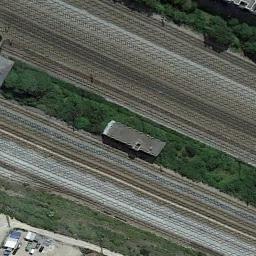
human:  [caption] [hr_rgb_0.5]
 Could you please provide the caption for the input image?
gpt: These railways have no trains on the railways and a makeshift house is between the railways .

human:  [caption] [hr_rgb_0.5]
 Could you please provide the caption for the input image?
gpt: There are several buildings beside the railway .

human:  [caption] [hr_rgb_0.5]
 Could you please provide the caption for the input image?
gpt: There are several rows of buildings on one side of the railway .

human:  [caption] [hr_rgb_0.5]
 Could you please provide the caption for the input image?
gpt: The railway is next to some trees and grass .

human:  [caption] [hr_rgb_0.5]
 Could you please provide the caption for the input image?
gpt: There are some green bushes and a gray building beside the railway .